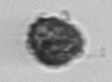
Label: Syracosphaera_pulchra